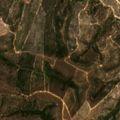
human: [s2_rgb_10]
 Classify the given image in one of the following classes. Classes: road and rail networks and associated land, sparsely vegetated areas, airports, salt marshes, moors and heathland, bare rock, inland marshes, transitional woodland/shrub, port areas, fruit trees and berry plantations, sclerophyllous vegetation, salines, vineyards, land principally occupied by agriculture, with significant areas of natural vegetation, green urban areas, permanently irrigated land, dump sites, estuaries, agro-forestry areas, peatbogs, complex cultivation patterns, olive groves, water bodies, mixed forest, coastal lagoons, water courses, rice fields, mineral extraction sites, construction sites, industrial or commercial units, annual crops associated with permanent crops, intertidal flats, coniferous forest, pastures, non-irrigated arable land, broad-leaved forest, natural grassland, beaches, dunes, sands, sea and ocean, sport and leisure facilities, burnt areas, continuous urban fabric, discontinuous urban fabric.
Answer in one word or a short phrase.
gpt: broad-leaved forest, mixed forest, transitional woodland/shrub